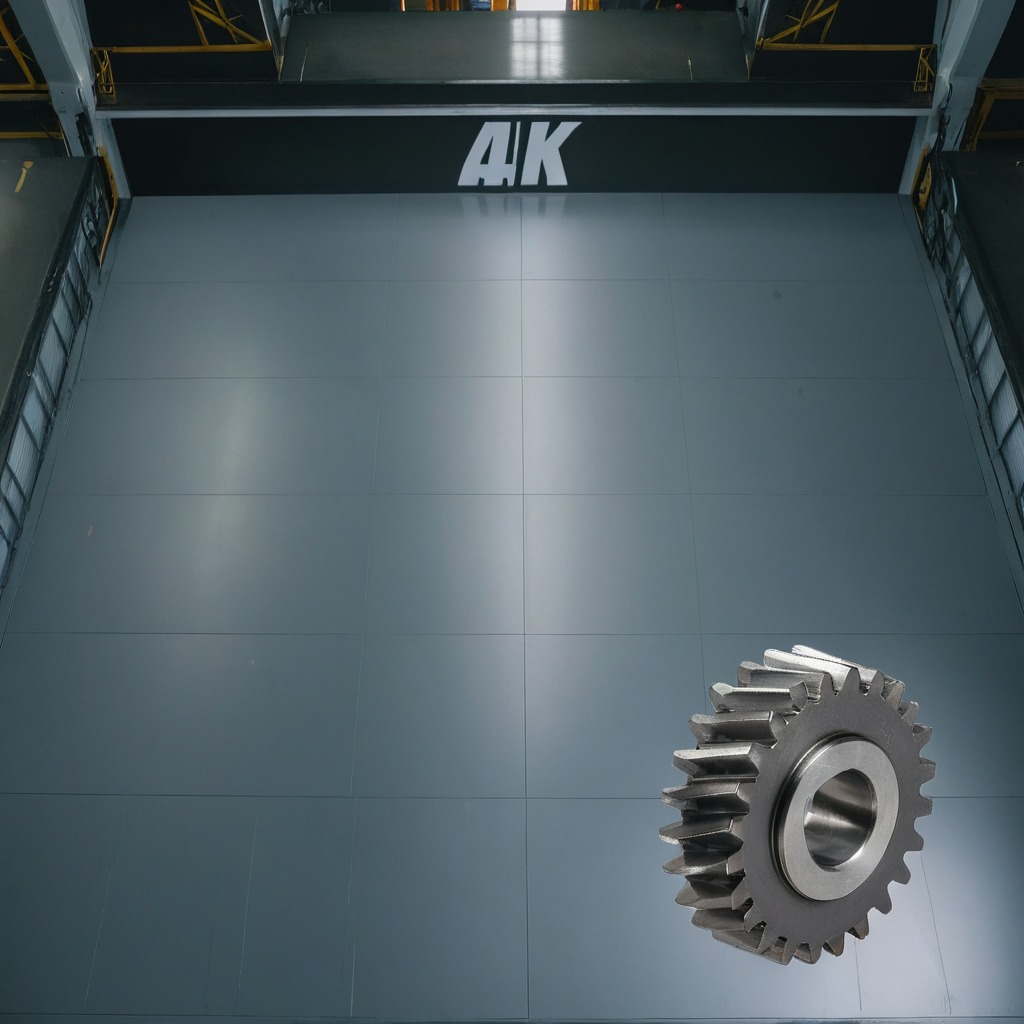
A steel gear with teeth is lying on the toolbox surface in an airplane hangar workshop 8K.